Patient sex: M
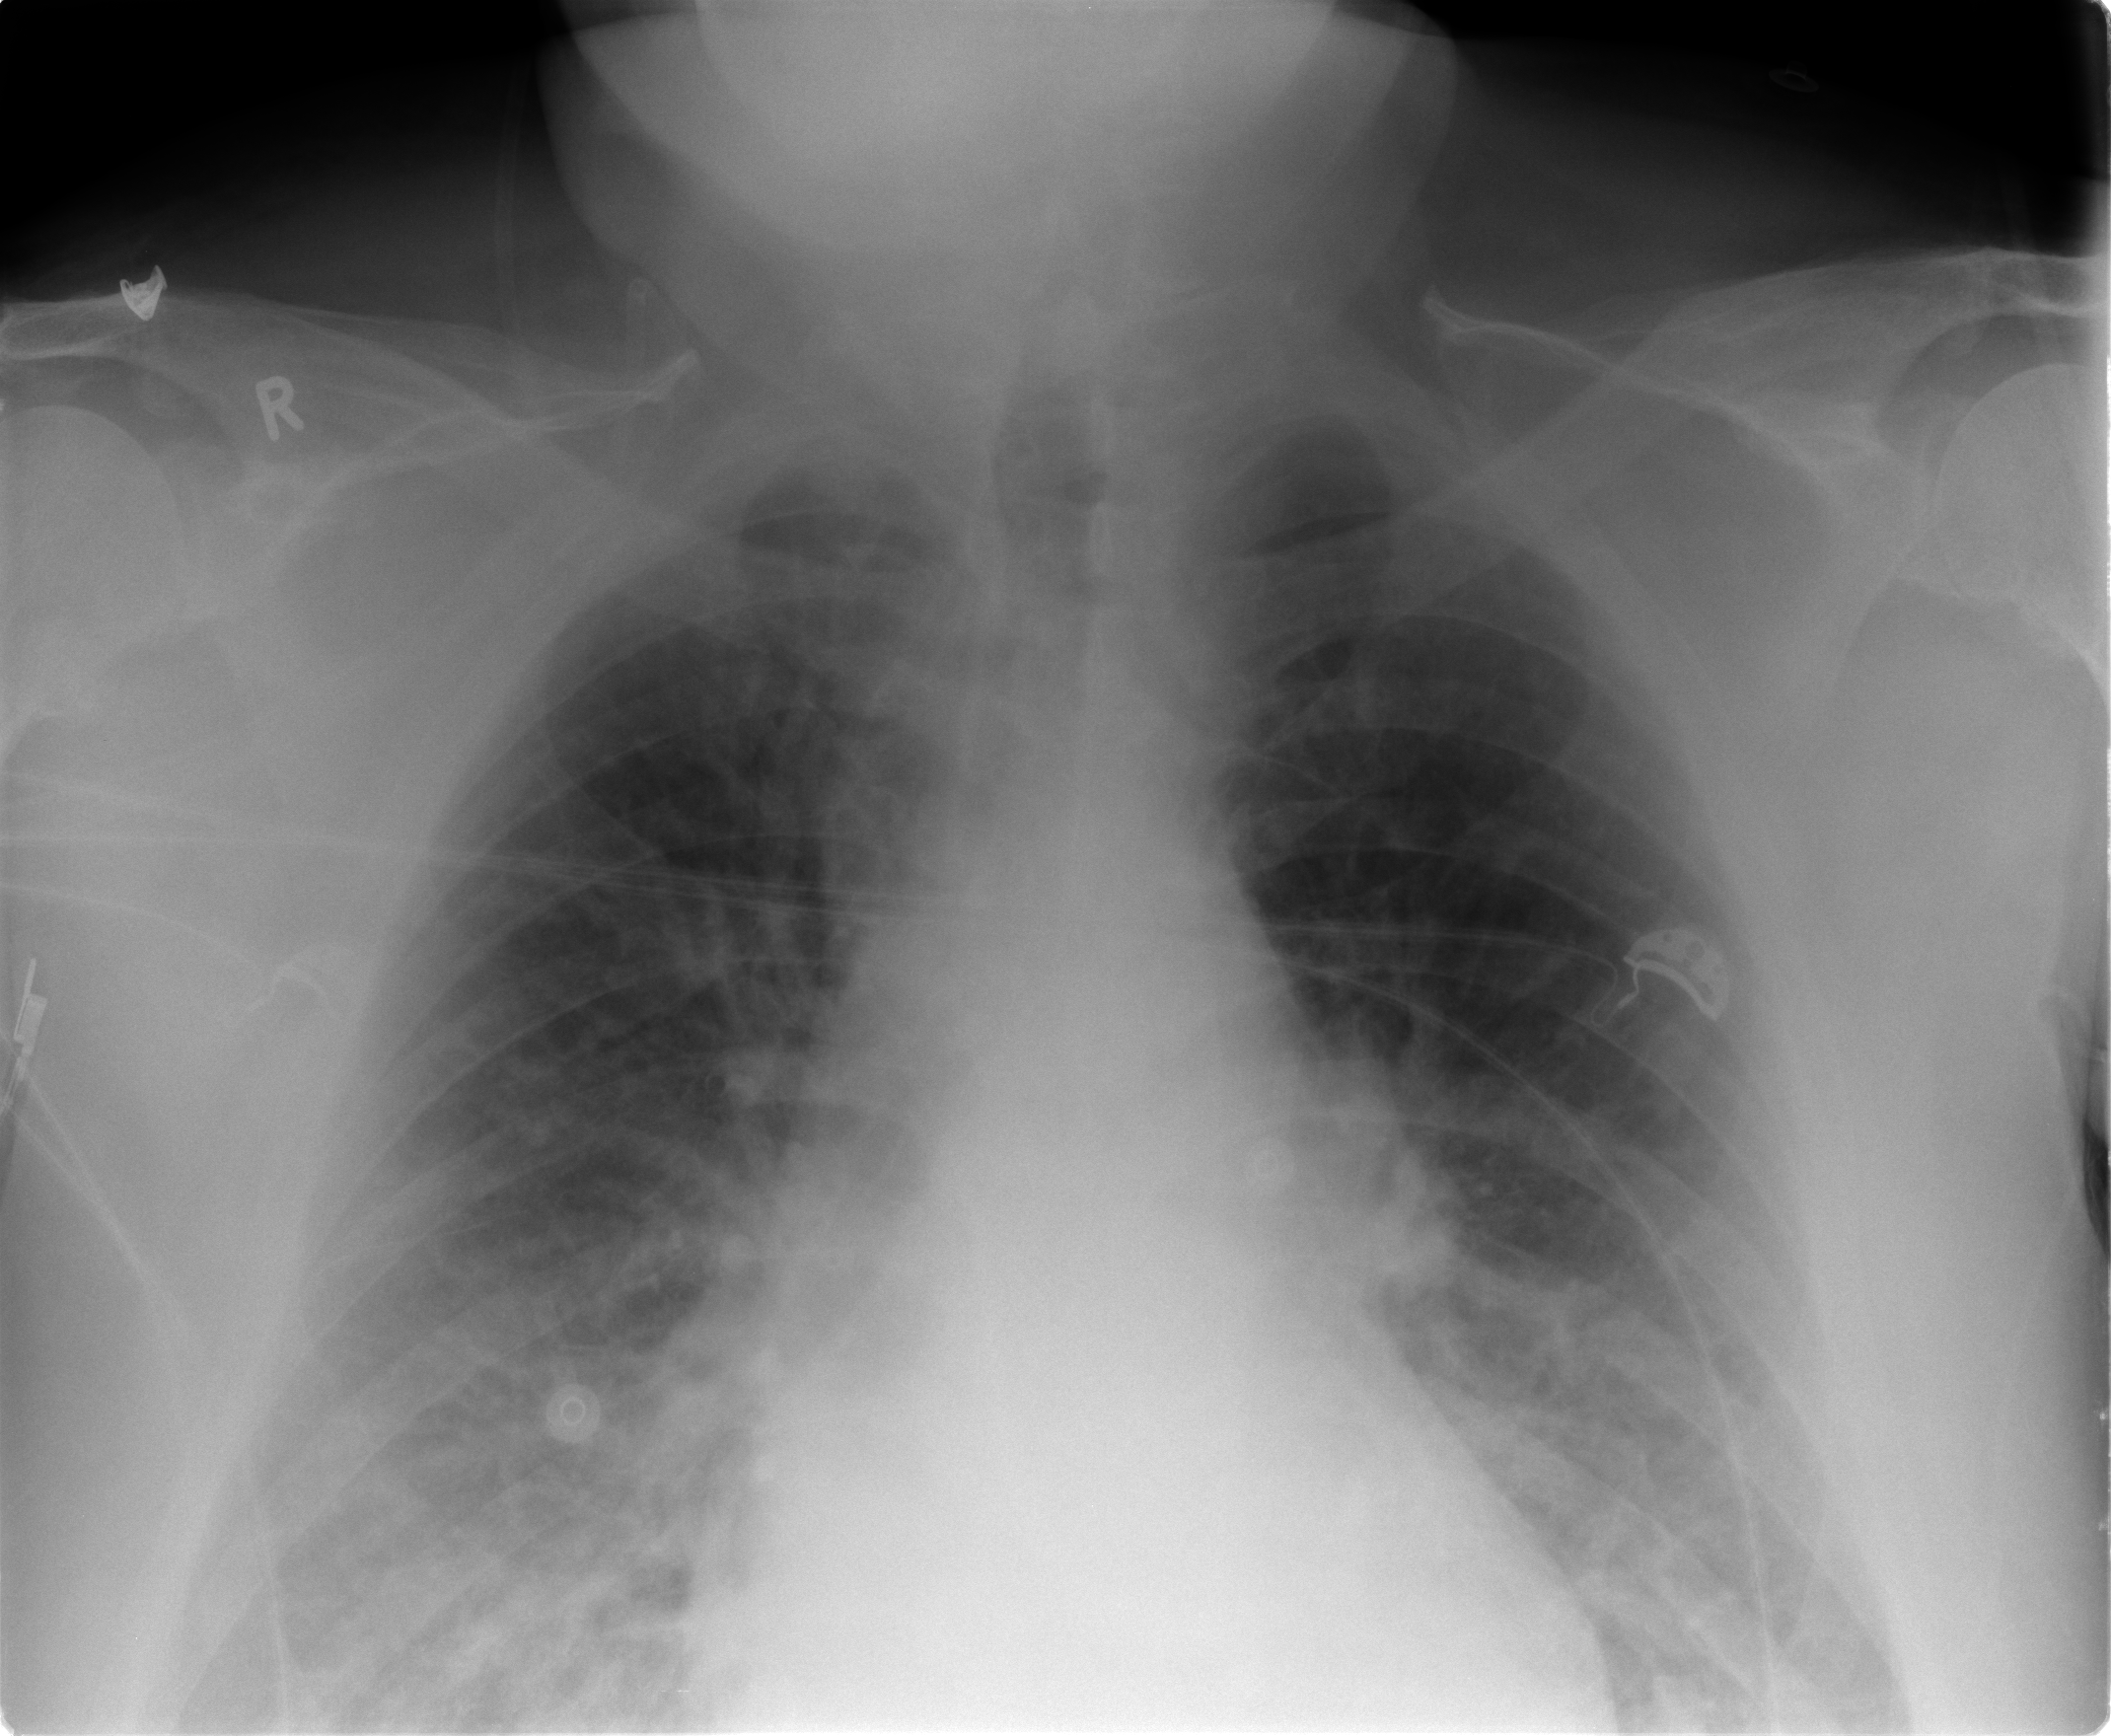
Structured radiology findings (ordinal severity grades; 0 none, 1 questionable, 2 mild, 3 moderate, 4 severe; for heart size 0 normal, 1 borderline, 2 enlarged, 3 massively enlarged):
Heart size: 2
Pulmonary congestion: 2
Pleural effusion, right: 2
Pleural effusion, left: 2
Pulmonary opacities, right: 2
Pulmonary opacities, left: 2
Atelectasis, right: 2
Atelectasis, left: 2